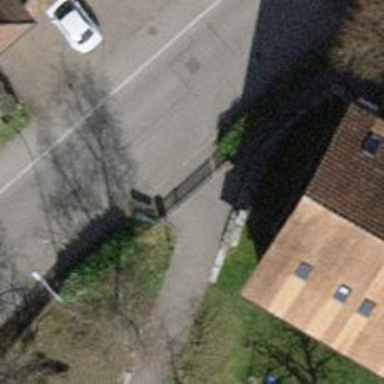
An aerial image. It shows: Gate.